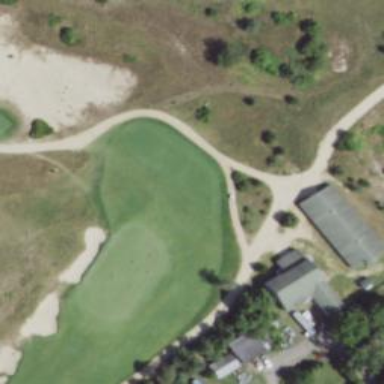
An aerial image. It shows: View of golf hole.